Field crop: maize
Growth stage: 2
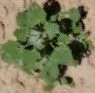
Species: chenopodium